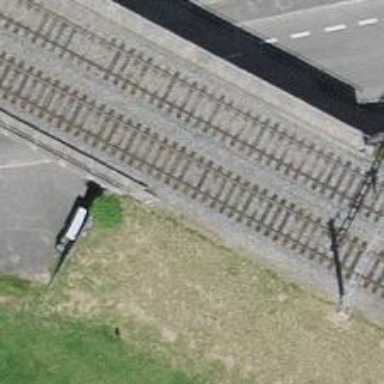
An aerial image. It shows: Railway bridge with electrified contact line. There is one track on the bridge.